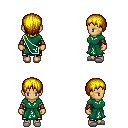
a pixel art fantasy rpg character, female body template, human, tanned skin, sash dress, gold greaves, blonde plain hairstyle, cloth bracers, white slippers, four views (front, back, left, right), 2x2 character sprite sheet, small pixel art, hard edges, no anti-aliasing